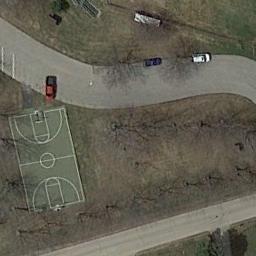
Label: basketball_court